Question: So I need to write a function that takes a data-frame as input. The columns are my explanatory variables (except for the last column/right most column which is the response variable). I'm trying to fit a linear model and track each model's adjusted r-square as the criterion used to pick the best model.
The model will use all the columns as the explanatory variables (except for the right-most column which will be the response variable).
The function is supposed to create a tibble with a single column for the model number (I have no idea what this is supposed to mean), subset of of explanatory variables along with response variable, model formula, outcome of fitting linear model, and others as needed.
The function is supposed to output: the model number, the explanatory variables in the model, the value of adjusted r-square, and a graph (I can figure the graph out on my own). I have a image of a table here to help with visualizing what the result should look like.

I figured out that this code will get me the explanatory and response variables:
'''
cols <- colnames(data)
# Get the response variable.
y <- tail(cols, 1)
# Get a list of the explanatory variables.
xs <- head(cols, length(cols) - 1)
'''
I know that I can get a model with something like this (ignore variable names for now):
'''
model <- final_data %>%
group_by(debt) %>%
lm(debt ~ distance, data = .) %>%
glance()
'''
I also know that I'm going to have to somehow map that model to each of the rows in the tibble that I'm trying to create.
What I'm stuck on is figuring out how to put all this together and create the complete function. I wish I could provide more details but I am completely stuck. I've spent about 10 hours working on this today... I asked my professor for help and he just told me to post here.
For reference here is a very early (not working at all) attempt I made:
'''
best_subsets <- function(data) {
cols <- colnames(data)
# Get the response variable.
y <- tail(cols, 1)
# Get a list of the explanatory variables.
xs <- head(cols, length(cols) - 1)
# Create the formula as a string and then later in the lm function
# have it turned into a real formula.
form <- paste(y, "~", xs, sep = " ")
data %>%
lm(as.formula(form), data = .) %>%
glance()
}
'''
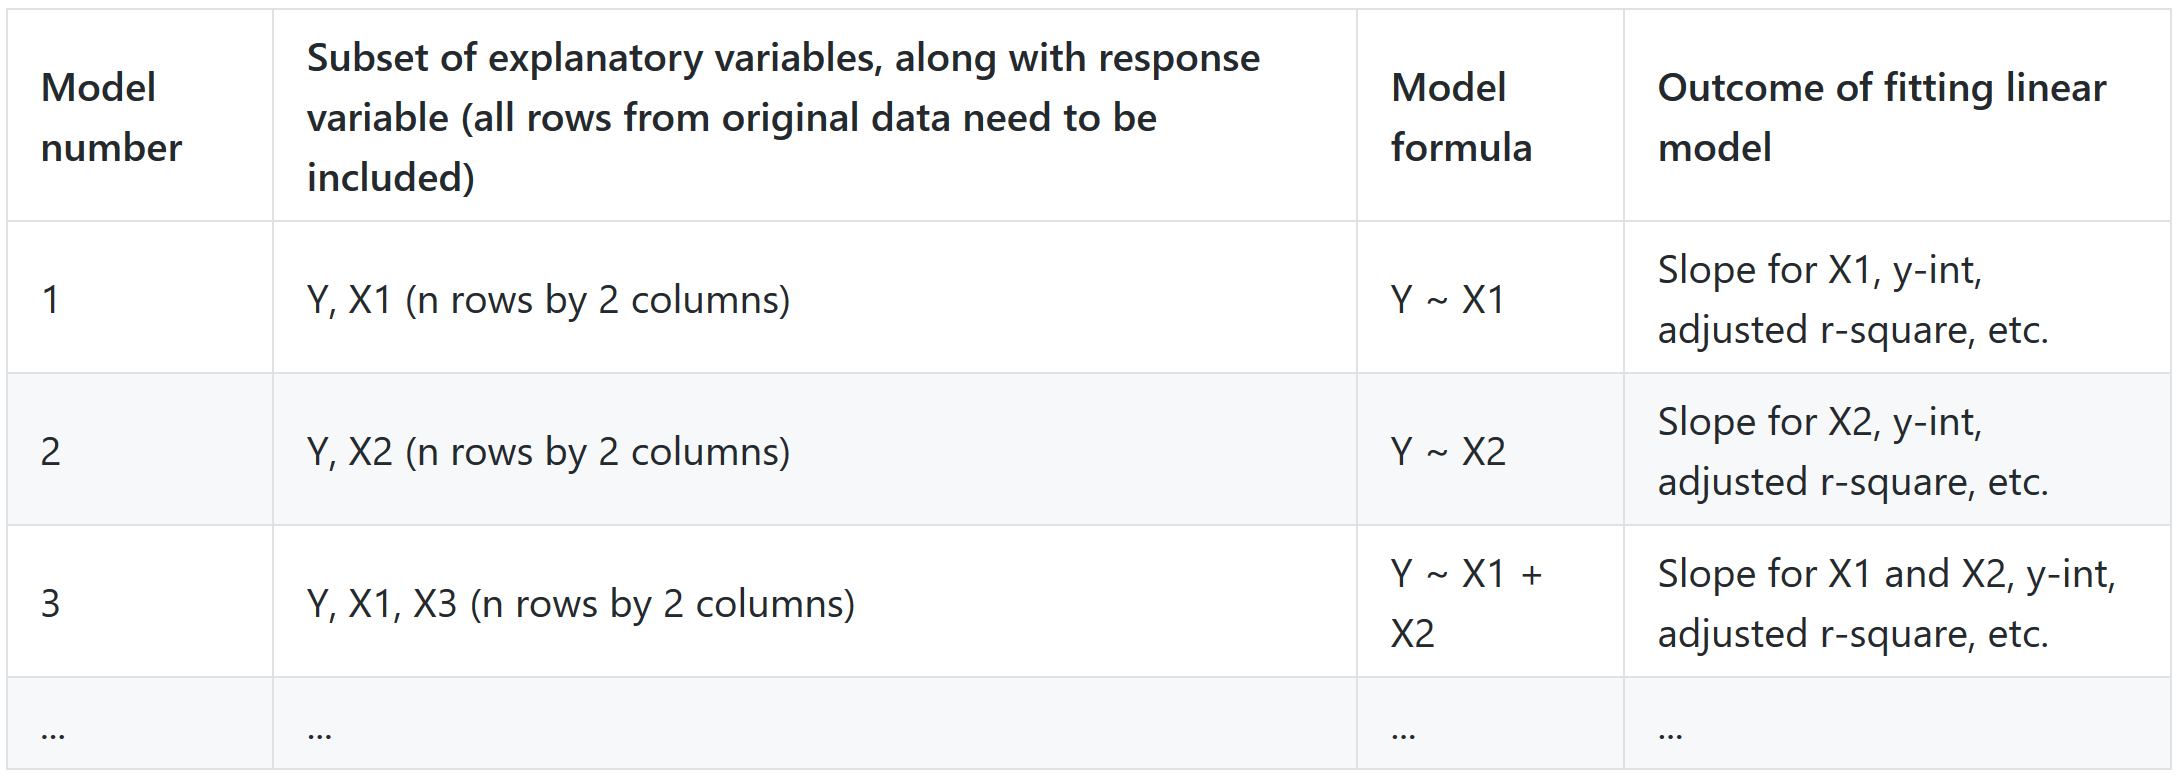
Answer: I don't fully understand your description but I think I understand your goal. Maybe this can help in some way?:
'''
library(tidyverse)
library(broom)
library(data.table)
lm_func <- function(df){
fit1 <- lm(df[, 1] ~ df[, 2], data = df)
fit2 <- lm(df[, 1] ~ df[, 3], data = df)
fit3 <- lm(df[, 1] ~ df[, 2], df[, 3], data = df)
results <- list(fit1, fit2, fit3)
names(results) <- paste0("explanitory_variables_", 1:3)
r_sq <- lapply(results, function(x){
glance(x)
})
r_sq_df <- rbindlist(r_sq, idcol = "df_name")
r_sq_df
}
lm_func(iris)
'''
This gives you a 'dataframe' of all the important outputs from which you can select 'adj.r.squared'. Would also be possible to automate. As a side note, selecting a model based on R squared seems very strange, dangers of overfitting? a higher R squared does not necessarily mean a better model, consider looking into AIC as well?
Let me know if this helps at all or if I can refine the answer a little more towards your goal.
UPDATE:
'''
lm_func <- function(df) {
lst <- c()
for (i in 2:ncol(df)) {
ind <- i
form_df <- df[, 1:ind]
form <- DF2formula(form_df)
fit <- lm(form, data = df)
lst[[i - 1]] <- glance(fit)
}
lst
names(lst) <- paste0("explanitory_variables_", 1:length(lst))
lst <- rbindlist(lst, idcol = "df_name")
lst
}
lm_func(iris)
'''
This assumes your first column is y and you want a model for every additional column.
OK one more UPDATE:
I think this does everything possible but is probably overkill:
'''
library(combinat)
library(data.table)
library(tidyverse)
library(broom)
#First function takes a dataframe containing only the dependent and independent variables. Specify them by variable name or column position.
#The function then returns a list of dataframes of every possible order of independent variables (y ~ x1 + x2...) (y ~ x2 + x1...).
#So you can run your model on every possible sequence of explanatory variables
formula_func <- function(df, dependent = df["Sepal.Length"], independents = df[c("Sepal.Width", "Petal.Length", "Petal.Width", "Species")]) {
independents_df_list <- permn(independents) #length of output should be the factorial of the number of independent variables
df_list <- lapply(independents_df_list, function(x){ #this just pastes your independent variable as the first column of each df
cbind(dependent, x)
})
df_list
}
permd_df_list <- formula_func(iris) # voila
# This function takes the output from the previous function and runs the lm building in one variable each time (y ~ x1), (y ~ x1 + x2) and so on
# So the result is many lms building in one one independent variable at a time in every possible order
# If that is as confusing to you as it is to me then check final output. You will see what model formula is used per row and in what order each explanatory variable was added
lm_func <- function(form_df_list, df) {
mega_lst <- c()
mega_lst <- lapply(form_df_list, function(x) {
lst <- vector(mode = "list", length = length(2:ncol(x)))
for (i in 2:ncol(x)) {
ind <- i
form_df <- x[, 1:ind]
form <- DF2formula(form_df)
fit <- lm(form, data = x)
lst[[i - 1]] <- glance(fit)
names(lst)[[i-1]] <- deparse(form)
}
lst <- rbindlist(lst, idcol = "Model_formula")
return(lst)
})
return(mega_lst)
}
everything_list <- lm_func(permd_df_list, iris) # VOILA!!!
#Remove duplicates and return single df
everything_list_distinct <- everything_list %>%
rbindlist() %>%
distinct()
## You can now subset and select whichever column you want from the final output
'''
I posted this as a coding exercise so let me know if anyone spots any errors. Just one caveat, this code does NOT represent a statistically sound approach just a coding experiment so be sure to understand the stats first!